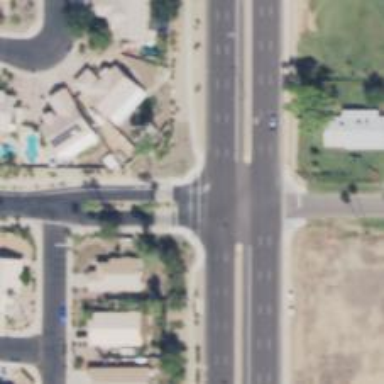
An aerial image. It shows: Unmarked crossing on the road.